На плоской доске, образующей с горизонтом угол $\alpha=30.0^{\circ}$, находится маленькая шайба. Коэффициент трения между шайбой и доской равен $\mu=\operatorname{tg}\alpha$. Вблизи основания доски шайбе сообщают скорость $v_0=8{.}00~\text{м}/\text{с}$, и она движется по доске, пока снова не достигнет основания. Основание доски горизонтально. Известно, что в моменты старта и повторного достижения основания доски вектор скорости шайбы образовывал углы $\varphi_0=60.0^{\circ}$ и $\varphi_1=159{.}3^{\circ}$ соответственно с положительным направлением оси $y$, направленной вверх по доске (см. рис). Ускорение свободного падения $g=9{.}80~\text{м}/\text{с}^2$. Шайба не вращается.  Ответ на каждый из вопросов задачи должен быть как рассчитан, так и выражен аналитически через заданные в условии величины!
Определите ускорения шайбы $a_0$ и $a_1$ в момент старта и прямо перед повторным достижением основания доски соответственно.
Определите скорости шайбы $u$ и $v_1$ в верхней точке траектории и прямо перед повторным достижением основания доски соответственно.
Определите время $t$, через которое шайба повторно достигает основания доски.
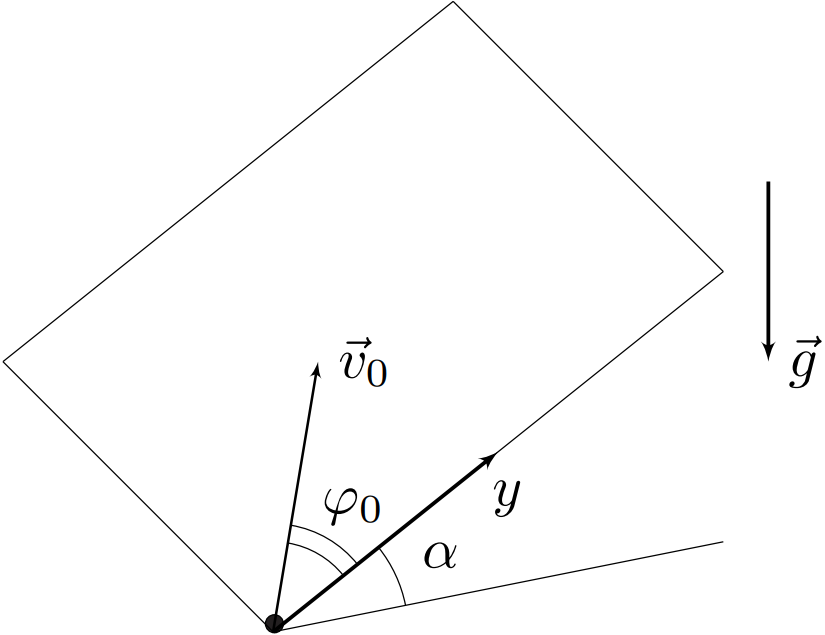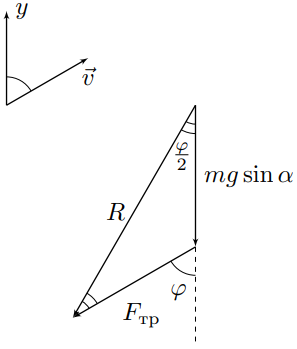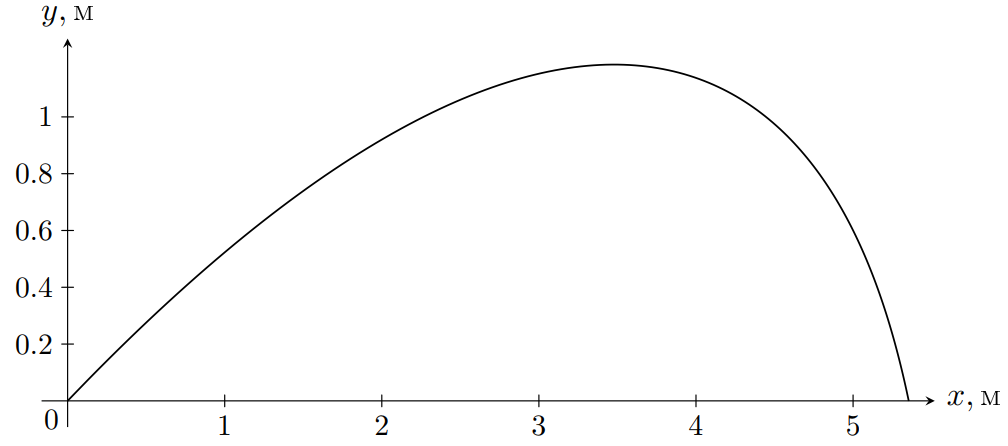
Определите ускорения шайбы $a_0$ и $a_1$ в момент старта и прямо перед повторным достижением основания доски соответственно.
Решение: Пусть $m$ — масса шайбы. В плоскости доски на шайбу действуют компонента силы тяжести $mg\sin\alpha$, а также сила трения $F_\text{тр}=\mu mg\cos\alpha$, причём поскольку $\mu=\tan\alpha$:$$F_\text{тр}=mg\sin\alpha{.}$$
Ответ: $$a_0=2g\sin\alpha\cos(\varphi_0/2)\approx 8{.}49~\text{м}/\text{с}^2,\qquad a_1=2g\sin\alpha\cos(\varphi_1/2)\approx 1{.}76~\text{м}/\text{с}^2{.}$$

Определите скорости шайбы $u$ и $v_1$ в верхней точке траектории и прямо перед повторным достижением основания доски соответственно.
Решение: Первое решение: Равнодействующая компоненты силы тяжести и силы трения направлена вдоль биссектрисы угла $\varphi$ между направлением скорости и осью $y$ — тангенциальное ускорение шайбы и проекция её ускорения на ось $y$ равны друг другу, $a_\tau=a_y $, поэтому: $$v-v_y=v(1-\cos\varphi)=const=v_0(1-\cos\varphi_0){.} $$ Второе решение: Запишем выражение для тангенциальной и нормальной компонент ускорения: $$a_\tau=\dot{v}=-g\sin\alpha(1+\cos\varphi),\qquad a_n=v\dot{\varphi}=g\sin\alpha\sin\varphi.$$ Отсюда: $$\cfrac{\dot{v}}{v\dot{\varphi}}=-\cfrac{1+\cos\varphi}{\sin\varphi}=-\cfrac{1}{\tan(\varphi/2)}.$$ Разделим переменные и получим: $$\cfrac{dv}{v}=-\cfrac{d\varphi}{\tan(\varphi/2)}.$$ Проинтегрируем полученное выражение ($\theta = \varphi/2$): $$\int\limits_{v_0}^v\cfrac{dv}{v}=\ln\left(\cfrac{v}{v_0}\right)=-\int\limits_{\varphi_0}^{\varphi}\cfrac{d\varphi}{\tan(\varphi/2)}=-2\int\limits_{\varphi_0/2}^{\varphi/2}\cfrac{\cos\theta d\theta}{\sin\theta}=-2\ln\left(\cfrac{\sin(\varphi/2)}{\sin(\varphi_0/2)}\right).$$ Избавляясь от логарифма, получим: $$\frac{v}{v_0} = \frac{\sin^2(\varphi_0/2)}{\sin^2(\varphi/2)}, \qquad v(\varphi)=\cfrac{v_0(1-\cos\varphi_0)}{1-\cos\varphi}.$$ Поскольку в верхней точке траектории $\varphi=90^{\circ}$, для скоростей $u$ и $v_1$ имеем:
Ответ: $$u=v_0(1-\cos\varphi_0)\approx 4{.}00~\text{м}/\text{с},\qquad v_1=\cfrac{v_0(1-\cos\varphi_0)}{1-\cos\varphi_1}\approx 2{.}07~\text{м}/\text{с}{.}$$

Определите время $t$, через которое шайба повторно достигает основания доски.
Решение: Первое решение: Обратим внимание, что из найденного во втором пункте инварианта следует:$$v-v_y=v_0(1-\cos\varphi_0). $$ Интегрируя по времени, получим $$S-\Delta{y}=v_0(1-\cos\varphi_0)t,$$где $\Delta{y}$ и $S$ — изменение координаты $y$ мела и пройденный им путь соответственно. К моменту достижения шайбой основания доски $\Delta{y}=0$, поэтому:$$S=v_0(1-\cos\varphi_0)t.$$Для определения пути $S$ воспользуемся законом изменения кинетической энергии:$$\Delta{E}_k=\cfrac{mv^2}{2}-\cfrac{mv^2_0}{2}=A_\text{тяж}+A_\text{тр}=-mg\sin\alpha\Delta{y}-mg\sin\alpha S.$$ Поскольку при достижении основания доски $\Delta{y}=0$:$$v^2_0-v^2_1=2g\sin\alpha S=2g\sin\alpha v_0(1-\cos\varphi_0)t,$$откуда: Второе решение: С учётом полученной зависимости $v(\varphi)$, время $t$ можно определить, например, из уравнения для нормальной компоненты ускорения шайбы: $$v\dot{\varphi}=g\sin\alpha\sin\varphi\Rightarrow dt=\cfrac{vd\varphi}{g\sin\alpha\sin\varphi}=\cfrac{v_0(1-\cos\varphi_0)}{g\sin\alpha}\cdot\cfrac{d\varphi}{(1-\cos\varphi)\sin\varphi}.$$ Перейдём к переменной половинного угла: $$dt=\cfrac{v_0(1-\cos\varphi_0)}{g\sin\alpha}\cdot\cfrac{d\varphi}{4\sin^3(\varphi/2)\cos(\varphi/2)}.$$ Воспользуемся стандартной тригонометрической подстановкой $z=\tan(\varphi/2)$. Тогда получим: $$\sin(\varphi/2)=\cfrac{z}{\sqrt{1+z^2}},\qquad \cos(\varphi/2)=\cfrac{1}{\sqrt{1+z^2}}.$$ Свяжем $d\varphi$ и $dz$: $$dz=d\tan(\varphi/2)=\cfrac{1}{\cos^2(\varphi/2)}\cdot\cfrac{d\varphi}{2}=(1+\tan^2(\varphi/2))\cdot\cfrac{d\varphi}{2}, \qquad d\varphi=\cfrac{2dz}{1+z^2}.$$ Отсюда имеем: $$dt=\cfrac{v_0(1-\cos\varphi_0)}{g\sin\alpha}\cdot\cfrac{(1+z^2)^2}{4z^3}\cdot\cfrac{2dz}{1+z^2}.$$ Вводя переменные $z_0=\tan(\varphi_0/2)$ и $z_1=\tan(\varphi_1/2)$, для времени $t$ получим: $$t=\cfrac{v_0(1-\cos\varphi_0)}{2g\sin\alpha}\int\limits_{z_0}^{z_1}\cfrac{1+z^2}{z^3}dz=\cfrac{v_0(1-\cos\varphi_0)}{2g\sin\alpha}\left(\int\limits_{z_0}^{z_1}\cfrac{dz}{z^3}+\int\limits_{z_0}^{z_1}\cfrac{dz}{z}\right).$$ Интегрируя, находим: $$t=\cfrac{v_0(1-\cos\varphi_0)}{2g\sin\alpha}\left(\cfrac{1}{2z^2_0}-\cfrac{1}{2z^2_1}+\ln\left(\cfrac{z_1}{z_0}\right)\right).$$ Возвращаясь к исходным переменным, для времени $t$ находим: Примечание 1: Вообще говоря, задача является переопределённой, поскольку значение $\varphi_1$ однозначно определяется значением $\varphi_0$, однако в такой формулировке задача становится слишком сложной. Участникам олимпиады было достаточно получить лишь одно уравнение, связывающее $\varphi_1$ и $t$. Без заданного значения $\varphi_1$ решение третьего пункта задачи требует комбинации первого и второго изложенных решений. Численное значение $\varphi_1=159{.}3^{\circ}$ можно найти, приравняв два выражения для $t$ и численно решив полученное уравнение: $$\cfrac{1}{(1-\cos\varphi_0)^2}-\cfrac{1}{(1-\cos\varphi_1)^2}=\cfrac{1}{1-\cos\varphi_0}-\cfrac{1}{1-\cos\varphi_1}+\ln\left(\cfrac{\tan(\varphi_1/2)}{\tan(\varphi_0/2)}\right).$$ Примечание 2: Из комбинации двух решений также получаются явные зависимости перемещения $\Delta{y}$ и пути $S$ от угла $\varphi$: $$\Delta{y}(\varphi)=\cfrac{v^2_0(1-\cos\varphi_0)^2}{4g\sin^2\alpha}\left(\cfrac{\cos\varphi_0}{(1-\cos\varphi_0)^2}-\cfrac{\cos\varphi}{(1-\cos\varphi)^2}-\ln\left(\cfrac{\tan(\varphi/2)}{\tan(\varphi_0/2)}\right)\right),$$ $$S(\varphi)=\cfrac{v^2_0(1-\cos\varphi_0)^2}{4g\sin^2\alpha}\left(\cfrac{2-\cos\varphi_0}{(1-\cos\varphi_0)^2}-\cfrac{2-\cos\varphi}{(1-\cos\varphi)^2}+\ln\left(\cfrac{\tan(\varphi/2)}{\tan(\varphi_0/2)}\right)\right).$$ Помимо этого, мы можем определить зависимость перемещения вдоль оси $x$, направленной вдоль основания наклонной плоскости, от угла $\varphi$: $$dx=v\sin\varphi dt=v\sin\varphi\cdot\cfrac{d\varphi}{\dot{\varphi}}=\cfrac{v^2d\varphi}{g\sin\alpha}=\cfrac{v^2_0(1-\cos\varphi_0)^2}{g\sin\alpha}\cdot\cfrac{d\varphi}{(1-\cos\varphi)^2}.$$ Вновь переходя к переменной $z=\tan(\varphi/2)$, получим: $$\Delta{x}(z)=\cfrac{v^2_0(1-\cos\varphi_0)^2}{2g\sin\alpha}\int\limits_{z_0}^{z}\cfrac{(1+z^2)^2}{z^4}\cdot\cfrac{dz}{1+z^2}=\cfrac{v^2_0(1-\cos\varphi_0)^2}{2g\sin\alpha}\left(\int\limits_{z_0}^{z}\cfrac{dz}{z^4}+\int\limits_{z_0}^{z}\cfrac{dz}{z^2}\right).$$ Интегрируя, находим: $$\Delta{x}(z)=\cfrac{v^2_0(1-\cos\varphi_0)^2}{2g\sin\alpha}\left(\cfrac{1}{3z^3_0}-\cfrac{1}{3z^3}+\cfrac{1}{z_0}-\cfrac{1}{z}\right).$$ Возвращаясь к переменной $\varphi$: $$\Delta{x}(\varphi)=\cfrac{v^2_0(1-\cos\varphi_0)^2}{2g\sin\alpha}\left(\cfrac{1}{3\tan^3(\varphi_0/2)}-\cfrac{1}{3\tan^3(\varphi/2)}+\cfrac{1}{\tan(\varphi_0/2)}-\cfrac{1}{\tan(\varphi/2)}\right).$$ Таким образом, траектория шайбы может быть получена аналитически в параметрической форме, поскольку $\Delta{y}(\varphi)$ и $\Delta{x}(\varphi)$ является известными аналитическими функциями.  Траектория для заданных значений $v_0$, $\varphi_0$, $\alpha$ и $g$ представлена на рисунке ниже.
Ответ: $$t=\cfrac{v_0}{2g\sin\alpha(1-\cos\varphi_0)}\left(1-\left(\cfrac{1-\cos\varphi_0}{1-\cos\varphi_1}\right)^2\right)\approx 1{.}52~\text{с}$$  Второе решение: С учётом полученной зависимости $v(\varphi)$, время $t$ можно определить, например, из уравнения для нормальной компоненты ускорения шайбы: $$v\dot{\varphi}=g\sin\alpha\sin\varphi\Rightarrow dt=\cfrac{vd\varphi}{g\sin\alpha\sin\varphi}=\cfrac{v_0(1-\cos\varphi_0)}{g\sin\alpha}\cdot\cfrac{d\varphi}{(1-\cos\varphi)\sin\varphi}.$$ Перейдём к переменной половинного угла: $$dt=\cfrac{v_0(1-\cos\varphi_0)}{g\sin\alpha}\cdot\cfrac{d\varphi}{4\sin^3(\varphi/2)\cos(\varphi/2)}.$$ Воспользуемся стандартной тригонометрической подстановкой $z=\tan(\varphi/2)$. Тогда получим: $$\sin(\varphi/2)=\cfrac{z}{\sqrt{1+z^2}},\qquad \cos(\varphi/2)=\cfrac{1}{\sqrt{1+z^2}}.$$ Свяжем $d\varphi$ и $dz$: $$dz=d\tan(\varphi/2)=\cfrac{1}{\cos^2(\varphi/2)}\cdot\cfrac{d\varphi}{2}=(1+\tan^2(\varphi/2))\cdot\cfrac{d\varphi}{2}, \qquad d\varphi=\cfrac{2dz}{1+z^2}.$$ Отсюда имеем: $$dt=\cfrac{v_0(1-\cos\varphi_0)}{g\sin\alpha}\cdot\cfrac{(1+z^2)^2}{4z^3}\cdot\cfrac{2dz}{1+z^2}.$$ Вводя переменные $z_0=\tan(\varphi_0/2)$ и $z_1=\tan(\varphi_1/2)$, для времени $t$ получим: $$t=\cfrac{v_0(1-\cos\varphi_0)}{2g\sin\alpha}\int\limits_{z_0}^{z_1}\cfrac{1+z^2}{z^3}dz=\cfrac{v_0(1-\cos\varphi_0)}{2g\sin\alpha}\left(\int\limits_{z_0}^{z_1}\cfrac{dz}{z^3}+\int\limits_{z_0}^{z_1}\cfrac{dz}{z}\right).$$ Интегрируя, находим: $$t=\cfrac{v_0(1-\cos\varphi_0)}{2g\sin\alpha}\left(\cfrac{1}{2z^2_0}-\cfrac{1}{2z^2_1}+\ln\left(\cfrac{z_1}{z_0}\right)\right).$$ Возвращаясь к исходным переменным, для времени $t$ находим:
Ответ: $$t=\cfrac{v_0(1-\cos\varphi_0)}{2g\sin\alpha}\left(\cfrac{1}{1-\cos\varphi_0}-\cfrac{1}{1-\cos\varphi_1}+\ln\left(\cfrac{\tan(\varphi_1/2)}{\tan(\varphi_0/2)}\right)\right)\approx 1{.}52~\text{с}$$  Примечание 1: Вообще говоря, задача является переопределённой, поскольку значение $\varphi_1$ однозначно определяется значением $\varphi_0$, однако в такой формулировке задача становится слишком сложной. Участникам олимпиады было достаточно получить лишь одно уравнение, связывающее $\varphi_1$ и $t$. Без заданного значения $\varphi_1$ решение третьего пункта задачи требует комбинации первого и второго изложенных решений. Численное значение $\varphi_1=159{.}3^{\circ}$ можно найти, приравняв два выражения для $t$ и численно решив полученное уравнение: $$\cfrac{1}{(1-\cos\varphi_0)^2}-\cfrac{1}{(1-\cos\varphi_1)^2}=\cfrac{1}{1-\cos\varphi_0}-\cfrac{1}{1-\cos\varphi_1}+\ln\left(\cfrac{\tan(\varphi_1/2)}{\tan(\varphi_0/2)}\right).$$ Примечание 2: Из комбинации двух решений также получаются явные зависимости перемещения $\Delta{y}$ и пути $S$ от угла $\varphi$: $$\Delta{y}(\varphi)=\cfrac{v^2_0(1-\cos\varphi_0)^2}{4g\sin^2\alpha}\left(\cfrac{\cos\varphi_0}{(1-\cos\varphi_0)^2}-\cfrac{\cos\varphi}{(1-\cos\varphi)^2}-\ln\left(\cfrac{\tan(\varphi/2)}{\tan(\varphi_0/2)}\right)\right),$$ $$S(\varphi)=\cfrac{v^2_0(1-\cos\varphi_0)^2}{4g\sin^2\alpha}\left(\cfrac{2-\cos\varphi_0}{(1-\cos\varphi_0)^2}-\cfrac{2-\cos\varphi}{(1-\cos\varphi)^2}+\ln\left(\cfrac{\tan(\varphi/2)}{\tan(\varphi_0/2)}\right)\right).$$ Помимо этого, мы можем определить зависимость перемещения вдоль оси $x$, направленной вдоль основания наклонной плоскости, от угла $\varphi$: $$dx=v\sin\varphi dt=v\sin\varphi\cdot\cfrac{d\varphi}{\dot{\varphi}}=\cfrac{v^2d\varphi}{g\sin\alpha}=\cfrac{v^2_0(1-\cos\varphi_0)^2}{g\sin\alpha}\cdot\cfrac{d\varphi}{(1-\cos\varphi)^2}.$$ Вновь переходя к переменной $z=\tan(\varphi/2)$, получим: $$\Delta{x}(z)=\cfrac{v^2_0(1-\cos\varphi_0)^2}{2g\sin\alpha}\int\limits_{z_0}^{z}\cfrac{(1+z^2)^2}{z^4}\cdot\cfrac{dz}{1+z^2}=\cfrac{v^2_0(1-\cos\varphi_0)^2}{2g\sin\alpha}\left(\int\limits_{z_0}^{z}\cfrac{dz}{z^4}+\int\limits_{z_0}^{z}\cfrac{dz}{z^2}\right).$$ Интегрируя, находим: $$\Delta{x}(z)=\cfrac{v^2_0(1-\cos\varphi_0)^2}{2g\sin\alpha}\left(\cfrac{1}{3z^3_0}-\cfrac{1}{3z^3}+\cfrac{1}{z_0}-\cfrac{1}{z}\right).$$ Возвращаясь к переменной $\varphi$: $$\Delta{x}(\varphi)=\cfrac{v^2_0(1-\cos\varphi_0)^2}{2g\sin\alpha}\left(\cfrac{1}{3\tan^3(\varphi_0/2)}-\cfrac{1}{3\tan^3(\varphi/2)}+\cfrac{1}{\tan(\varphi_0/2)}-\cfrac{1}{\tan(\varphi/2)}\right).$$ Таким образом, траектория шайбы может быть получена аналитически в параметрической форме, поскольку $\Delta{y}(\varphi)$ и $\Delta{x}(\varphi)$ является известными аналитическими функциями.  Траектория для заданных значений $v_0$, $\varphi_0$, $\alpha$ и $g$ представлена на рисунке ниже.
Темы:
T, ★, Механика, Динамика, Всероссийские, Трение, Наклонная плоскость